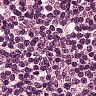
Metastatic tissue present: no